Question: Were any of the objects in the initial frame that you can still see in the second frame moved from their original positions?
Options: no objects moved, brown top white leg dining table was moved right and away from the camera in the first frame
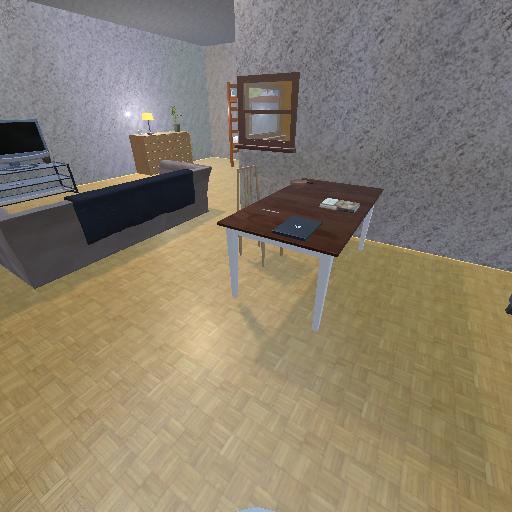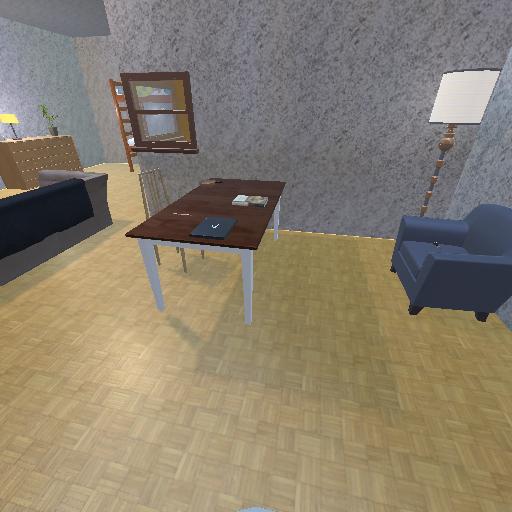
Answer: no objects moved